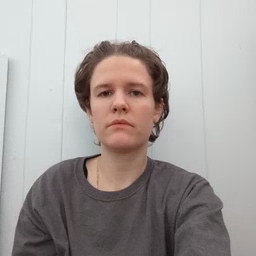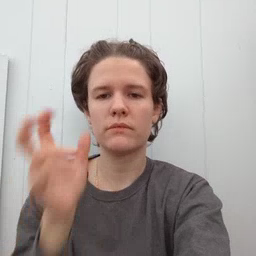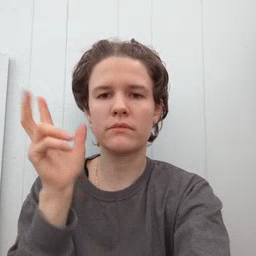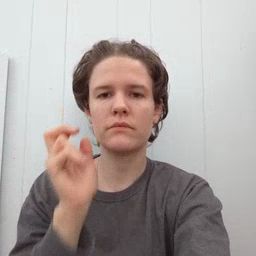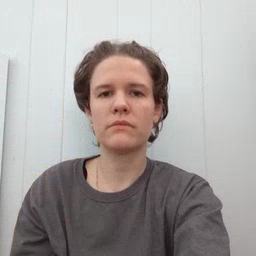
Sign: hear